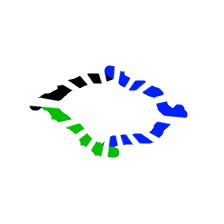
Shape: rhombus